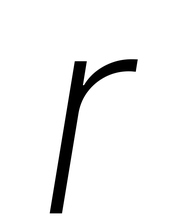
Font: Inter-Italic_ExtraLight_Italic